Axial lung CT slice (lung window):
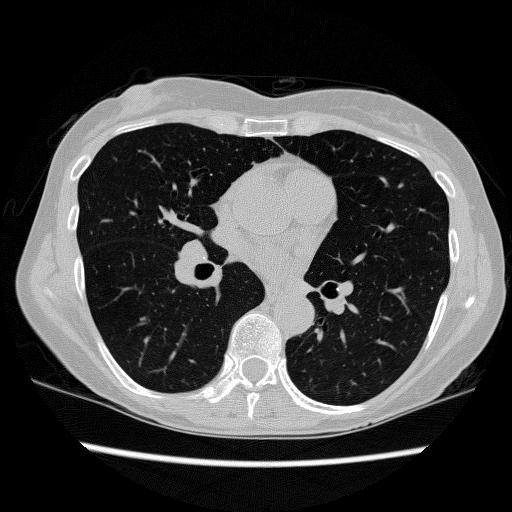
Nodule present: no